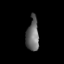
Tissue: lung
Cell type: Myeloid cells
Senescence score: 0.1841
Nuclear area (px): 404
Mean DAPI intensity: 105.035